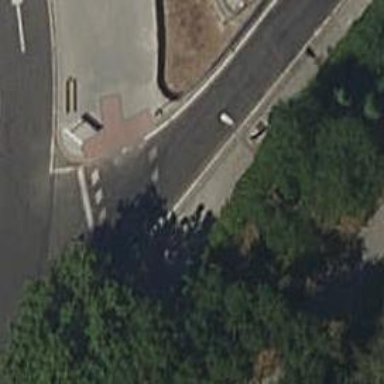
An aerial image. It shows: Road crossing with traffic signals.